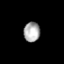
Tissue: prostate
Cell type: B cells
Senescence score: 0.7397
Nuclear area (px): 317
Mean DAPI intensity: 169.861